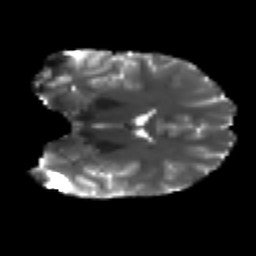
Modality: T2w
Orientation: coronal
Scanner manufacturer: ge
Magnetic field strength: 3 T
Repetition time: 7.98 s
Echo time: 0.0701 s